Field crop: maize
Growth stage: 2
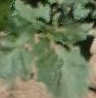
Species: datura